Question: I am facing problem while trying to call , actually not getting what i need to use :
'''
imgLoader.DisplayImage (....);
'''
I am writing an App in which I need to Load an Image into ImageView, but always getting blank in place of Image, please see below image:

I don't know what i need to use, in this line:
'''
ImageLoader imgLoader = new ImageLoader(getApplicationContext());
imgLoader.DisplayImage(url, loader, imageView);
'''
I am using Localhost to fetch Image, Please see below code using to get Images-
'''
private static final String URL_ALBUMS = "http://10.0.2.2/songs/albums.php";
private static final String TAG_IMAGE = "imagepath";
String image = c.getString(TAG_IMAGE);
HashMap<String, String> map = new HashMap<String, String>();
// adding each child node to HashMap key => value
map.put(TAG_IMAGE, image);
protected void onPostExecute(String file_url) {
// dismiss the dialog after getting all albums
pDialog.dismiss();
// updating UI from Background Thread
runOnUiThread(new Runnable() {
public void run() {
/**
* Updating parsed JSON data into ListView
* */
ListAdapter adapter = new SimpleAdapter(
AlbumsActivity.this, albumsList,
R.layout.list_item_albums, new String[] { TAG_ID,
TAG_NAME, TAG_IMAGE, TAG_SONGS_COUNT },
new int[] {
R.id.album_id, R.id.album_name, R.id.list_image, R.id.songs_count });
// ImageLoader class instance
ImageLoader imgLoader = new ImageLoader(getApplicationContext());
// here i don't know how to call DisplayImage function
imgLoader.DisplayImage (....); // what to write here
// updating listview
setListAdapter(adapter);
}
});
'''
I have added all in my Project, classes are:
'''
ImageLoader.java, FileCache.java, MemoryCache.java & Utils.java
'''
'''
1 => array(
"id" => 1,
"album" => "127 Hours",
"imageurl" => "images/onetwentyseven.png"
............
'''
Note:- As you can see, i am using , those i have in folder.
'''
[{"id":1,"name":"127 Hours","imagepath":"images\/onetwentyseven.png","songs_count":2},{"id":2,"name":"Adele 21","imagepath":"images\/adele.png","songs_count":2}]
'''
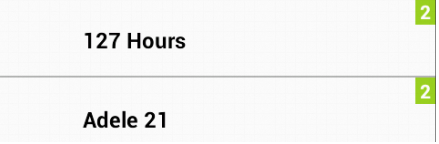
Answer: Try this code in :
'''
ImageView thumb_image = (ImageView) findViewById(R.id.list_image);
ImageLoader imgLoader = new ImageLoader(getApplicationContext());
imgLoader.DisplayImage(TAG_IMAGE, thumb_image);
'''